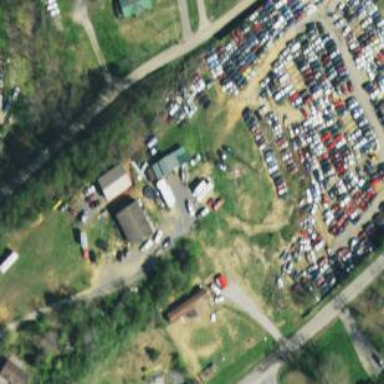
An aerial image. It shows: Industrial area designated as scrap yard.